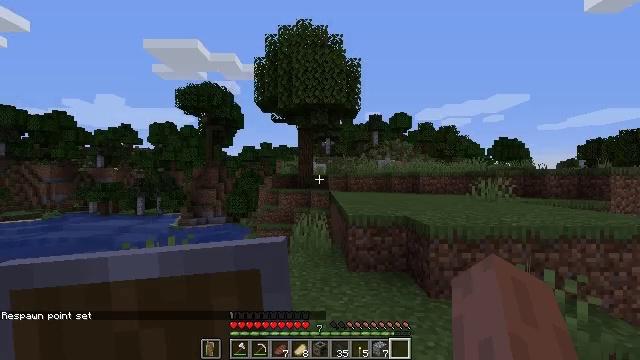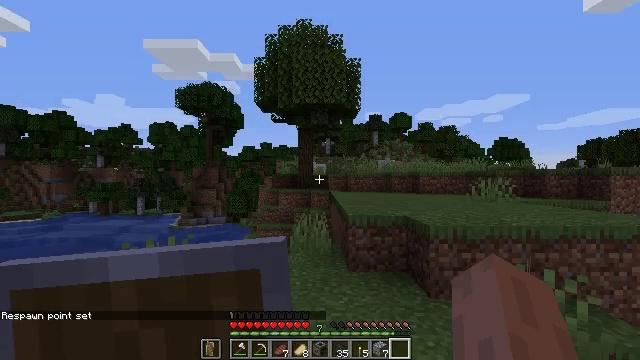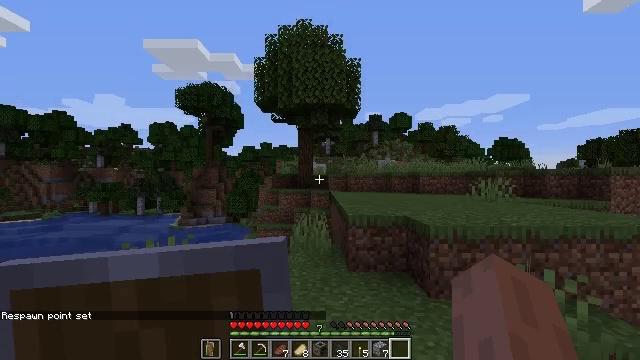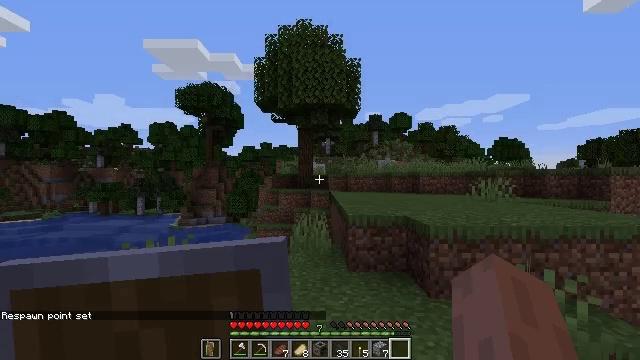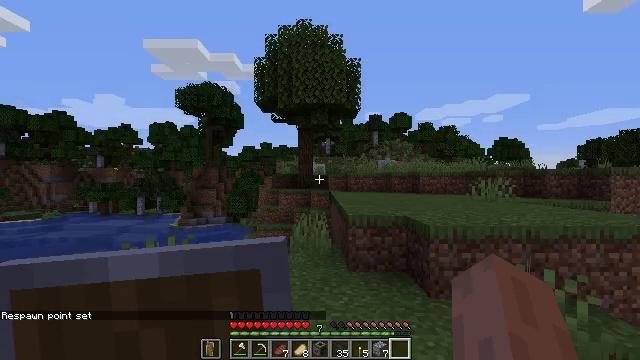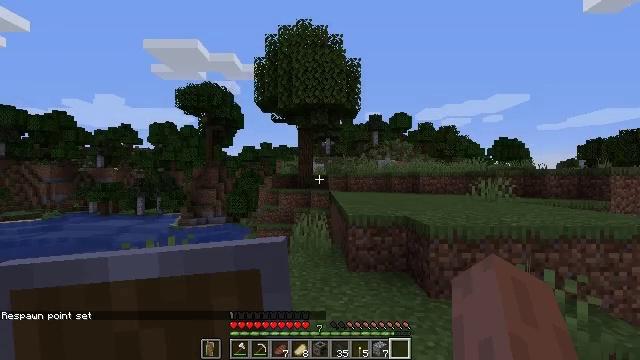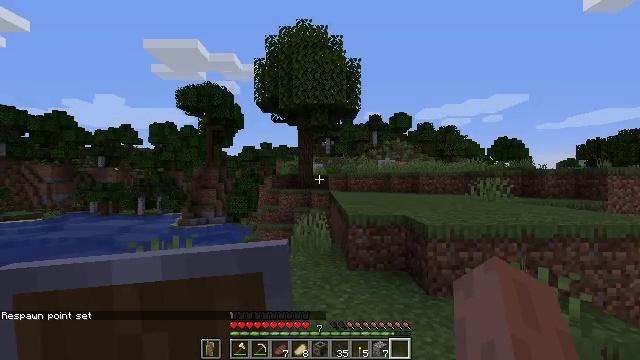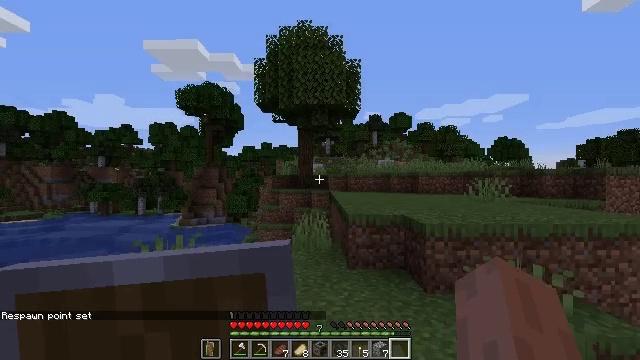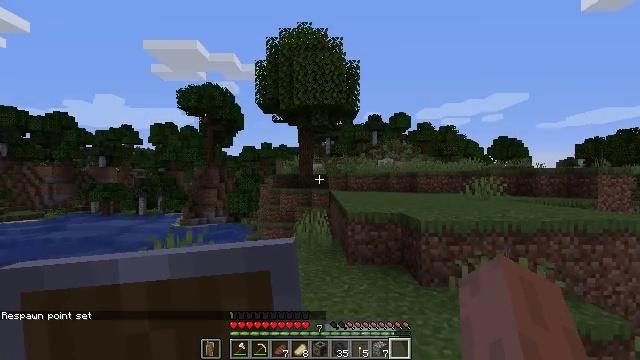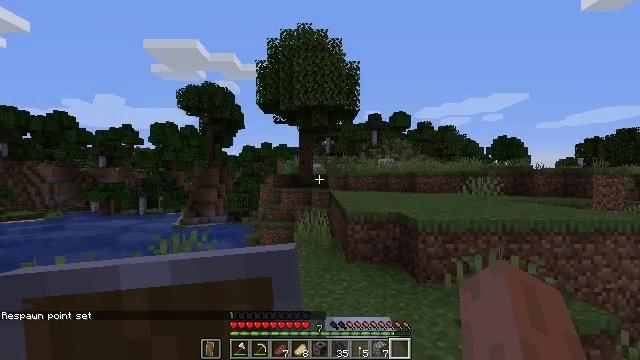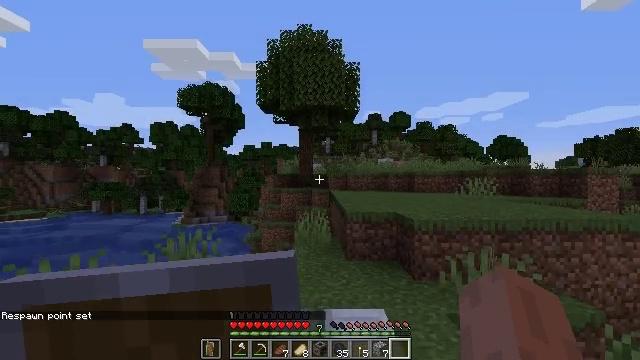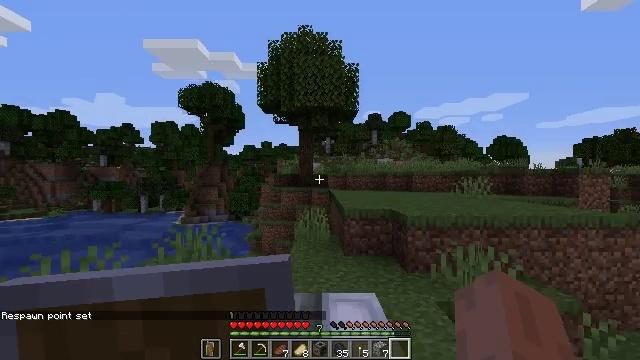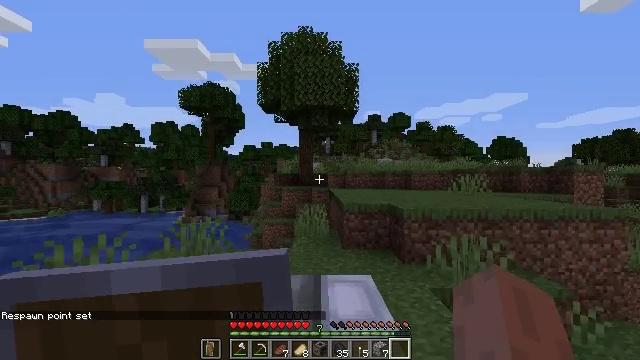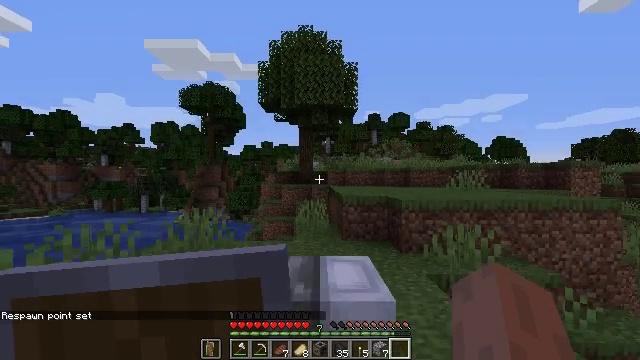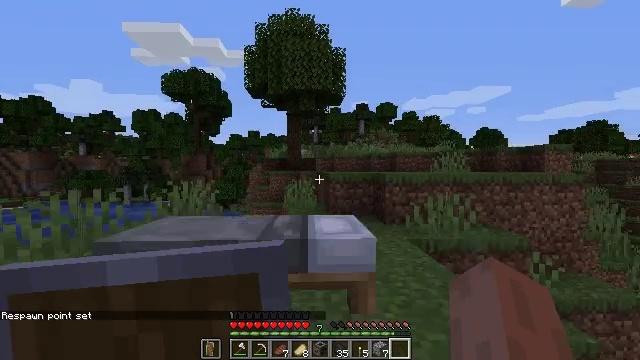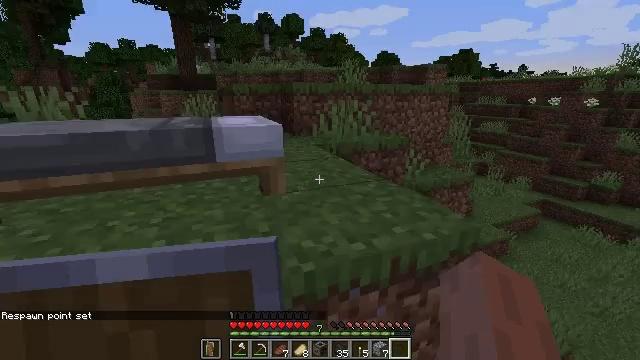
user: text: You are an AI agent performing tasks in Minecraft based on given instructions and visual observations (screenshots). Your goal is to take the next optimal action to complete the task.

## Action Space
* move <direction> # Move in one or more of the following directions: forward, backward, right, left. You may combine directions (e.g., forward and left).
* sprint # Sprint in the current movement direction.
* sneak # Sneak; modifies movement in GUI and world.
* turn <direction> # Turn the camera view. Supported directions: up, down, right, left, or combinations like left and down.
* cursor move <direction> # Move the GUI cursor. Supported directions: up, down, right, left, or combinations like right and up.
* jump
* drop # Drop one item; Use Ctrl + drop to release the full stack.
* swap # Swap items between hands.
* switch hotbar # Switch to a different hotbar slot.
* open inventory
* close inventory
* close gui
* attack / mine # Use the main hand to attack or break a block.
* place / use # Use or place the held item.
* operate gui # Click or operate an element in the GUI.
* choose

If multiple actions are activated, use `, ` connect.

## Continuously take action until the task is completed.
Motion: motion action
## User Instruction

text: Attack the light gray bed to collect it.
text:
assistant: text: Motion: no_op
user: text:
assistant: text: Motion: no_op
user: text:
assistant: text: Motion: no_op
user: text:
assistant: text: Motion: no_op
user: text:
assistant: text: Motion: no_op
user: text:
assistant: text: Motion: move back
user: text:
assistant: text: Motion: move back
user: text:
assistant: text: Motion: move back
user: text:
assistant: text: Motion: move back
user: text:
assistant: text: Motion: move back
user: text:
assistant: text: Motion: move back
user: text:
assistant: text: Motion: move back
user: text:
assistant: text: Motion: no_op
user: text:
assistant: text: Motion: turn right and down
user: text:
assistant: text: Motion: turn right and down
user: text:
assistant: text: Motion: turn down
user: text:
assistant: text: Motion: no_op
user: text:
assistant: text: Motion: no_op
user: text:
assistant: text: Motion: no_op
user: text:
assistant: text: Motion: no_op
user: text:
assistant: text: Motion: no_op
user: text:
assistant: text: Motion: no_op
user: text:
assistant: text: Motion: no_op
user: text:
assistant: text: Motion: no_op
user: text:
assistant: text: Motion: no_op
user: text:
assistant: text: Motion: no_op
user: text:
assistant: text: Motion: no_op
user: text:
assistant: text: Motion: turn left
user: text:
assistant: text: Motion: turn left
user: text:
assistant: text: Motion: move left